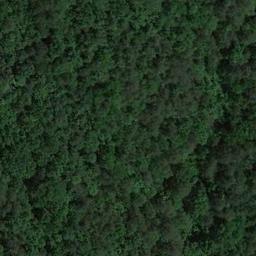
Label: forest